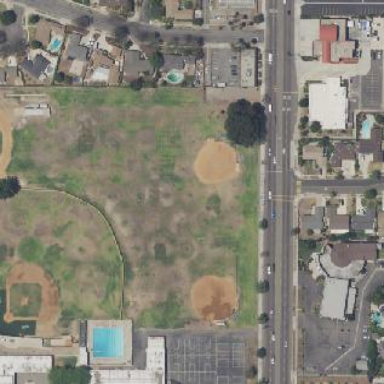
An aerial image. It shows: Baseball pitch for leisure land.